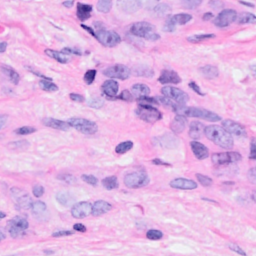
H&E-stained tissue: Breast